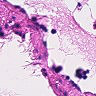
Metastatic tissue present: no